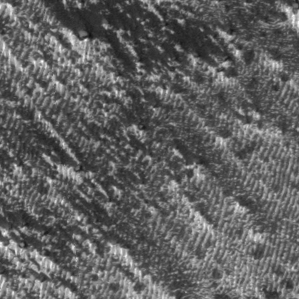
Label: frost